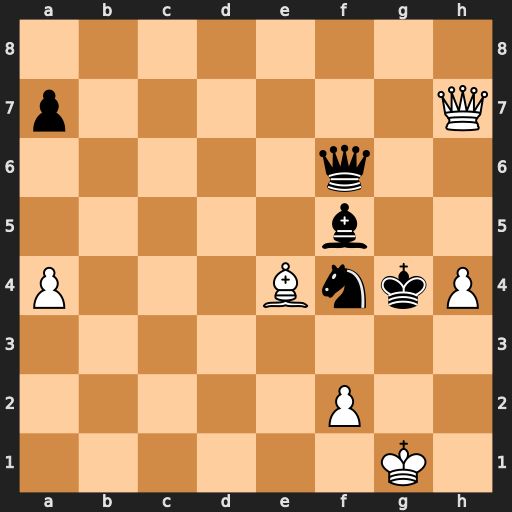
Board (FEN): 8/p6Q/5q2/5b2/P3BnkP/8/5P2/6K1
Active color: w
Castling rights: -
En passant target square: -
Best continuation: Bxf5+ Qxf5 f3+ Kg3 Qxf5